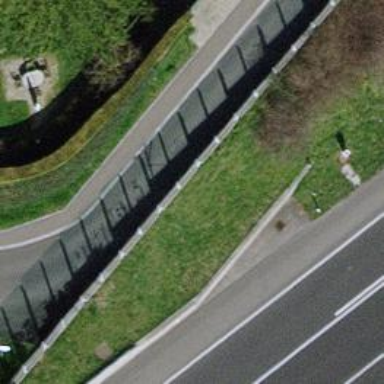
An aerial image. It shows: Wall barrier.